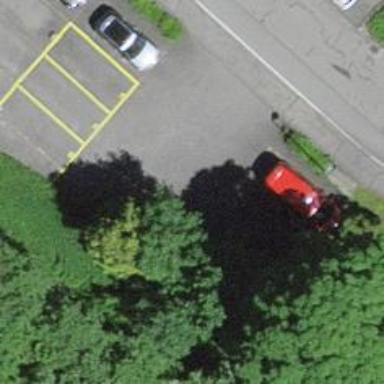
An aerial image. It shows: Parking aisle designated as service road.